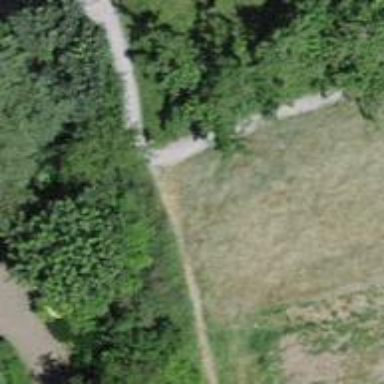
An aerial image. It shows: Compacted path road.